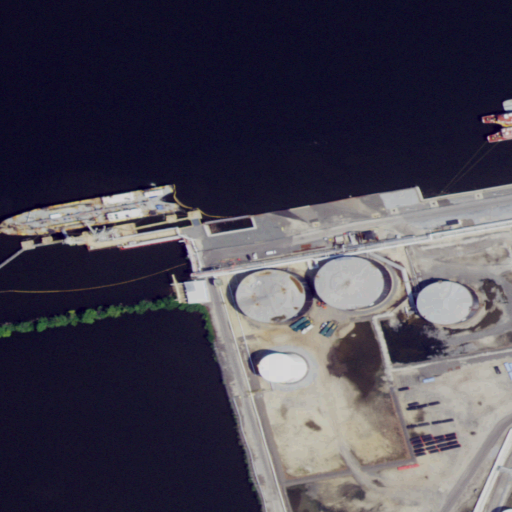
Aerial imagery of cape in New Jersey named Bramell Point containing open water, high intensity development, and medium intensity development